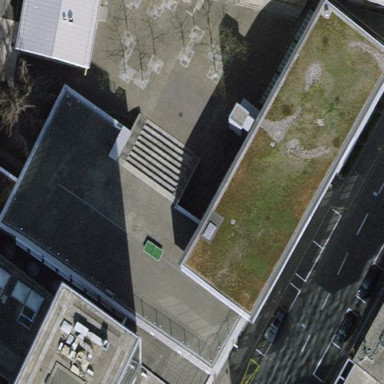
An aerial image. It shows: School building.